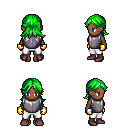
a pixel art fantasy rpg character, female body template, human, dark skin, steel chest armor, white pants, green loose hair, gold gloves, maroon shoes, four views (front, back, left, right), 2x2 character sprite sheet, small pixel art, hard edges, no anti-aliasing